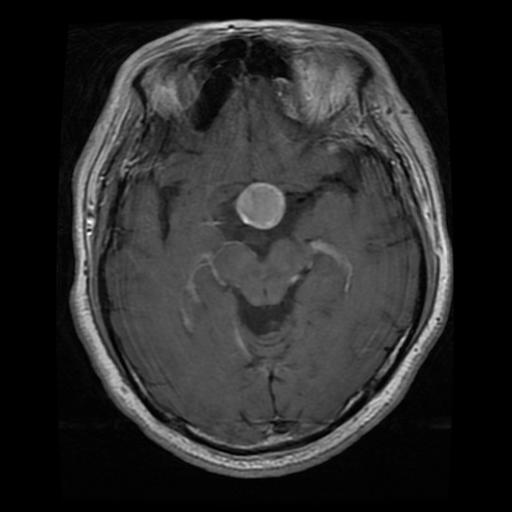
Label: pituitary